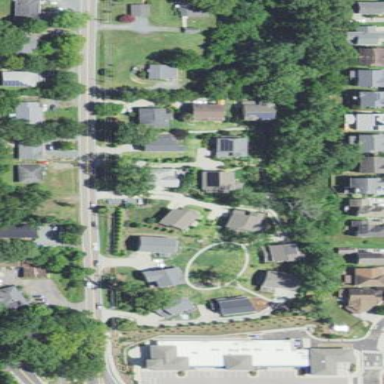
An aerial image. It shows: Residential area within neighborhood.